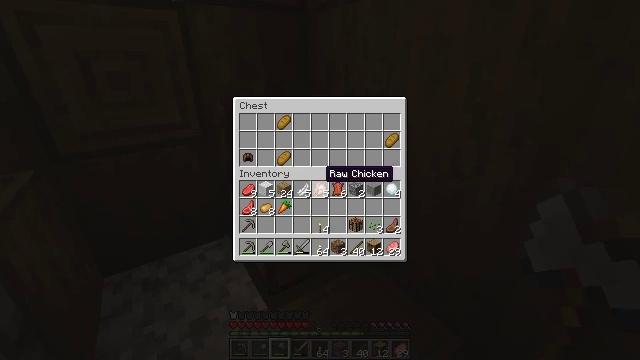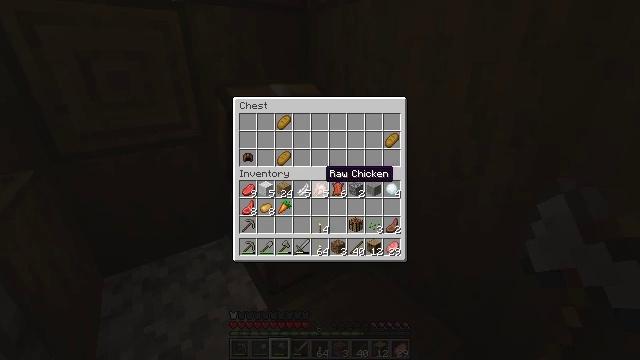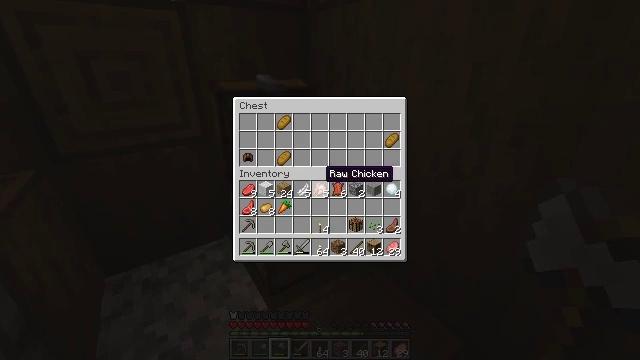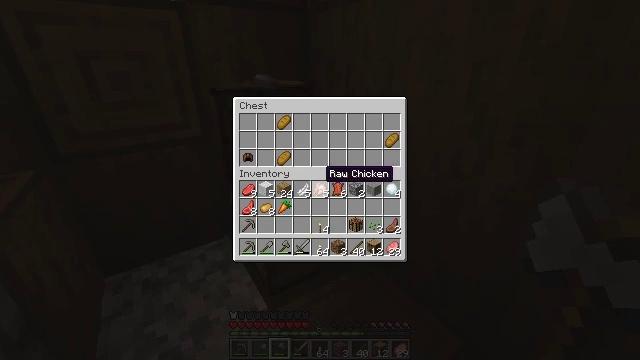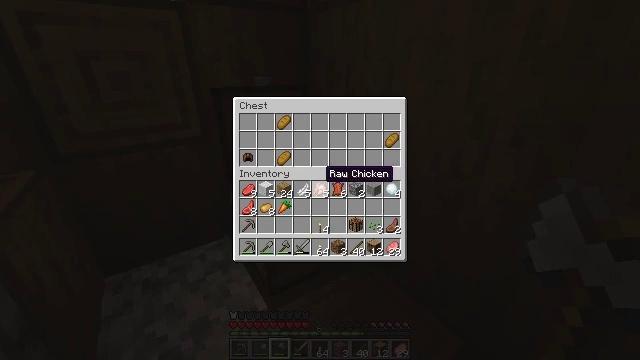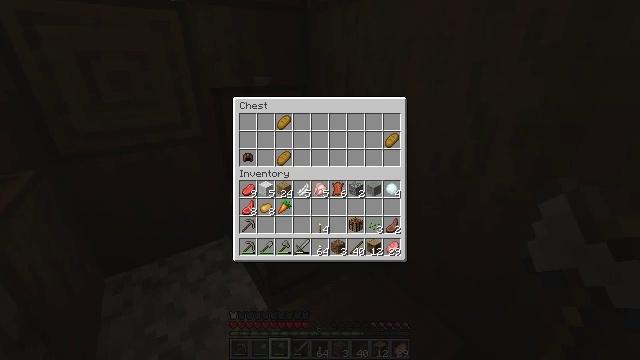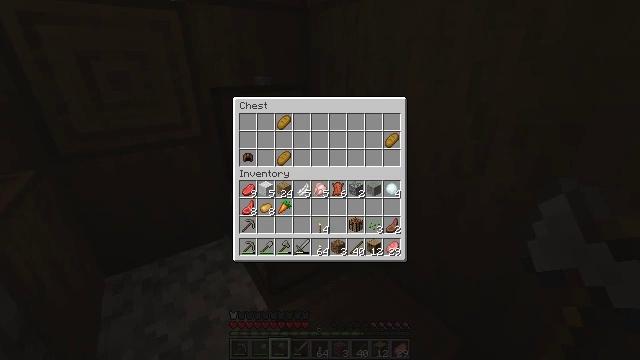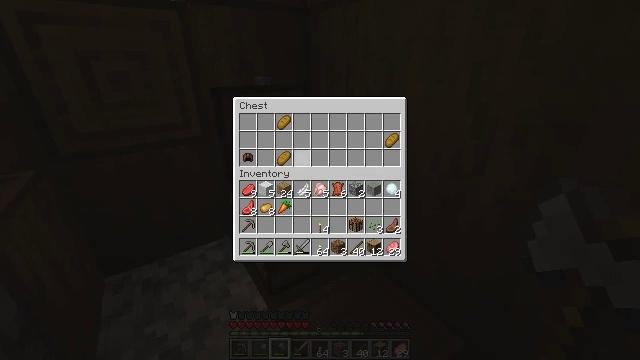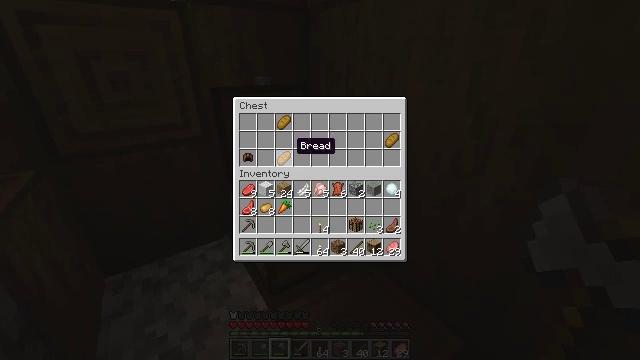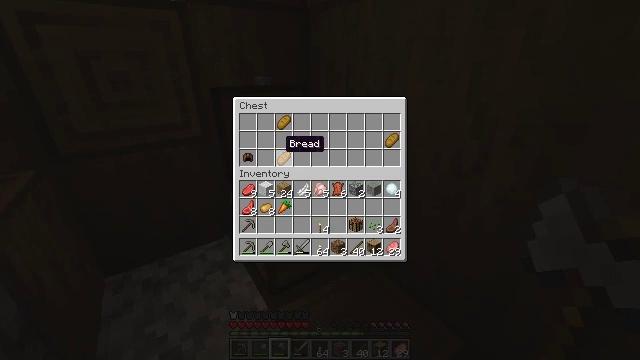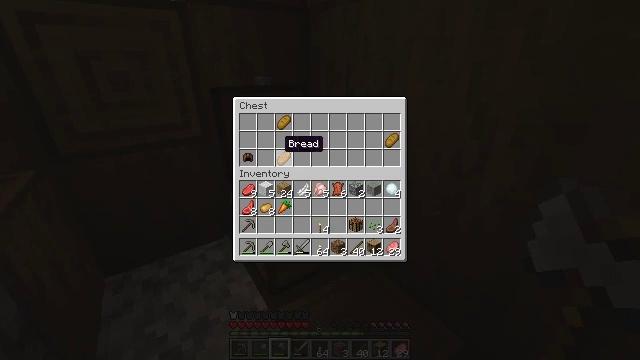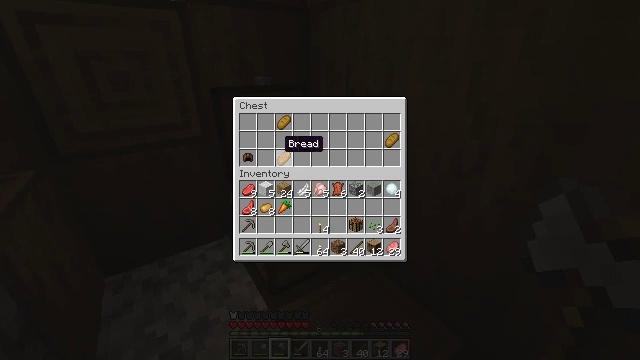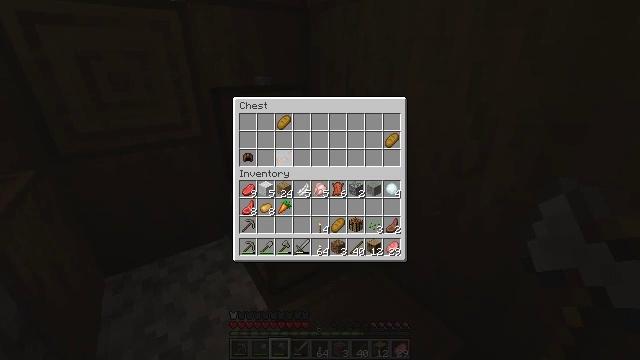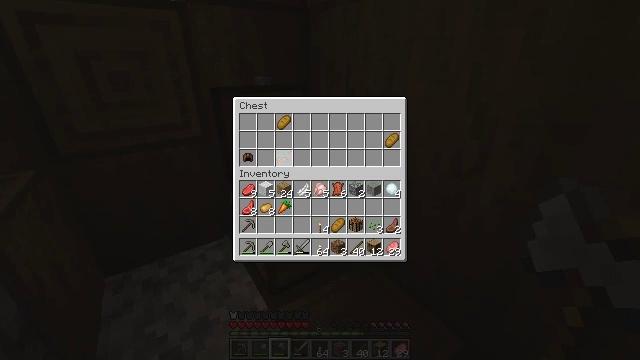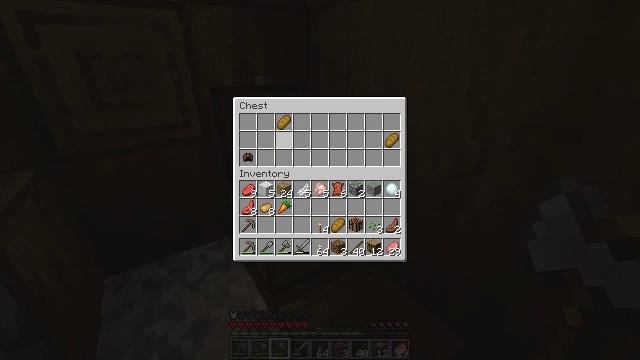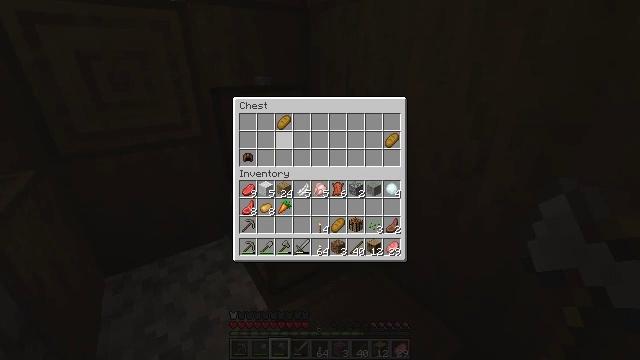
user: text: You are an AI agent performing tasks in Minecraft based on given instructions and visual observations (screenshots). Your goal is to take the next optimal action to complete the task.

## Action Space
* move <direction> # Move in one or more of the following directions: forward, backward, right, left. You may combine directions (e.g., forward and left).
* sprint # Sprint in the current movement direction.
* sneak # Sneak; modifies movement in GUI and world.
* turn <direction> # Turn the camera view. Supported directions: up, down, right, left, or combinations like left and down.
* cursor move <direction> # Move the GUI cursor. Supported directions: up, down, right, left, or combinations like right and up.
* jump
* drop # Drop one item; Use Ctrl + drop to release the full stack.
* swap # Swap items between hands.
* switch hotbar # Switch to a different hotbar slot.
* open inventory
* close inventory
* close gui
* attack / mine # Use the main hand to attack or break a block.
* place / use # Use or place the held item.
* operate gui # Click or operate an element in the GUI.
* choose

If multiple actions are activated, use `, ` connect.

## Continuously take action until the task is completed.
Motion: motion action
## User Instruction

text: Break the potato plant to gather potatoes.
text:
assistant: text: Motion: no_op
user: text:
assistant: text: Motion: no_op
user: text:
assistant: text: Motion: no_op
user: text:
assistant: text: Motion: no_op
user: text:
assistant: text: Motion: no_op
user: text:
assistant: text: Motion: cursor move up
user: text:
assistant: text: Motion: cursor move left and up
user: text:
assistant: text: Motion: cursor move left
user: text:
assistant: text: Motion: cursor move left
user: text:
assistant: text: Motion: sneak
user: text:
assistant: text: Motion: sneak
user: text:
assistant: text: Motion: sneak, choose
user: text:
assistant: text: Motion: sneak, choose
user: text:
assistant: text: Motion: sneak, choose
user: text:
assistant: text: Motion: sneak, cursor move up
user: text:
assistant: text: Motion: sneak, cursor move up
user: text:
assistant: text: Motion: sneak
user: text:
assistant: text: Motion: sneak, choose
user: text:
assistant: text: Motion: sneak, choose
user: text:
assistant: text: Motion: sneak, choose
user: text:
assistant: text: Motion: sneak, cursor move left and down
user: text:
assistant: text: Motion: sneak, cursor move left and down
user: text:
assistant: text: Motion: sneak, cursor move down
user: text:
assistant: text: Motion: sneak, choose
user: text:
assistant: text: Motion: sneak, choose
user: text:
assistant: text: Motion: sneak, choose
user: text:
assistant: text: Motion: sneak, cursor move right
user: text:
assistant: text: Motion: sneak, cursor move right and up
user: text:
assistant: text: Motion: sneak, cursor move right
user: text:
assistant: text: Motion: sneak, cursor move right